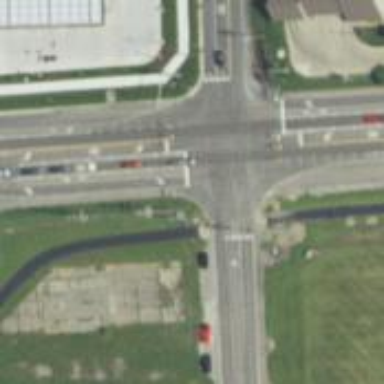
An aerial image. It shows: Road with crossing.